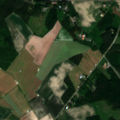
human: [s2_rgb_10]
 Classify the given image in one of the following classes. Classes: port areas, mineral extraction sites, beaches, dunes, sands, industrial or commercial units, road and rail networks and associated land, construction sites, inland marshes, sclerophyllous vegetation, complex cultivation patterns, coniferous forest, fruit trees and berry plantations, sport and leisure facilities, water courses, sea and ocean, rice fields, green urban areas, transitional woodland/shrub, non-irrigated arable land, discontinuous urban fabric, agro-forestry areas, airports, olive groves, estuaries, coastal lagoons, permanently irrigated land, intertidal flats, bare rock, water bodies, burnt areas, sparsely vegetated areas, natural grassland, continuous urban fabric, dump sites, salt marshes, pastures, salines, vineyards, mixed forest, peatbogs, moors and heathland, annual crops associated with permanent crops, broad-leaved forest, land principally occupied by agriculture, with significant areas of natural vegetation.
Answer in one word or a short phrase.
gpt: non-irrigated arable land, land principally occupied by agriculture, with significant areas of natural vegetation, mixed forest